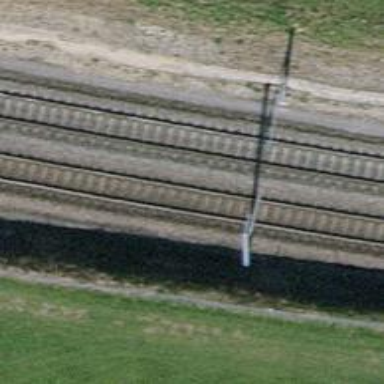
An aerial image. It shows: Single-track electrified railway with contact line.